Question: I have a Generic Repository class like below:

I have many methods in this class and I would like all classes to have an extra parameter that will take 'Func<T, T>' or sth else (but same for all) that will since most of the time I will not be pulling all the columns when querying.
I would like to know how can I do this more efficiently instead of adding one more parameter in all methods or creating overloads for each method?
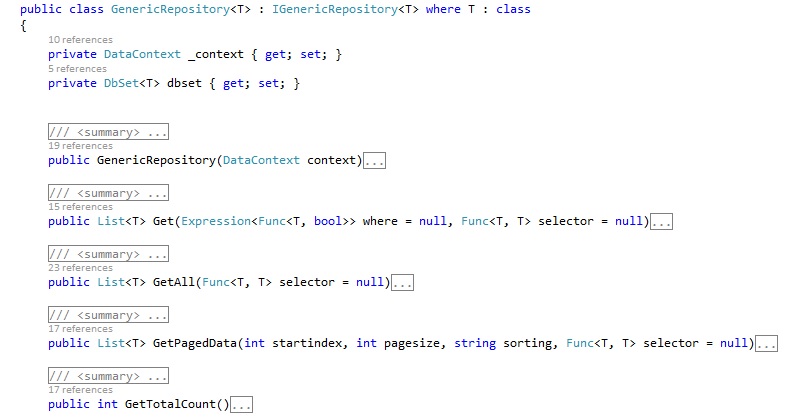
Answer: Have one generic parameter for the entity and one for the projected type:
'''
List<TResult> Get<TEntity, TResult>(Expr<Func<TEntity, TResult>> selector)
'''
Consider just exposing a queryable:
'''
IQueryable<T> Query<T>() { return _context.GetTable<T>(); }
'''
This makes all of these issues go away. Your 'Get*' methods add no value. They just restrict the possible query patterns.